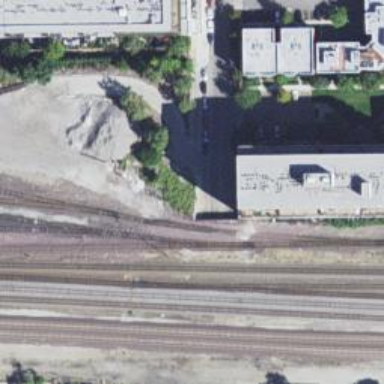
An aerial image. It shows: Railway yard.